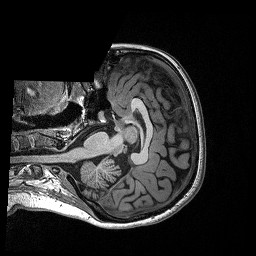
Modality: T1w
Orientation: axial
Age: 23
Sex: female
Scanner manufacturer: siemens
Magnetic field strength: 3 T
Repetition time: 2.4 s
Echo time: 0.03 s